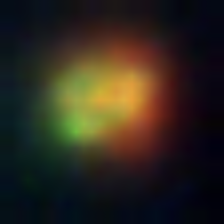
Taxon: NanoPlankton
Group: Other